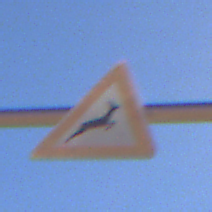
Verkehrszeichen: WildwechselLinks
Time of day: MorningAfternoon
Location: Outdoor (RoadRail)
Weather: Clear
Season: NotSpecified
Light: Natural